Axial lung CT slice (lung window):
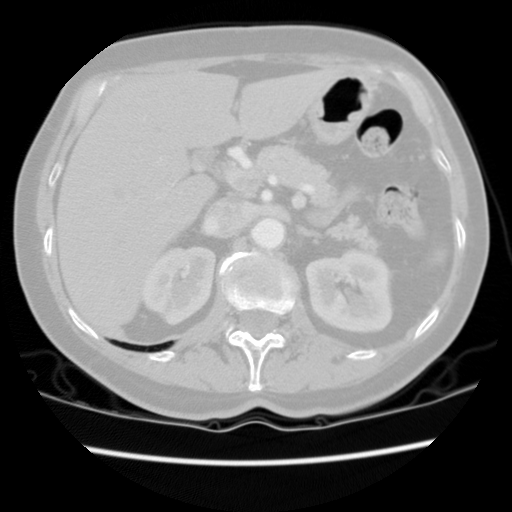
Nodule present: no